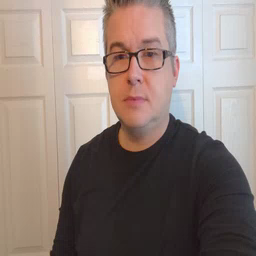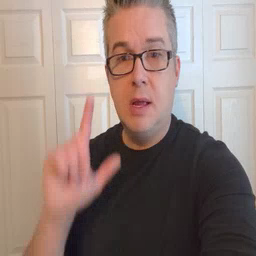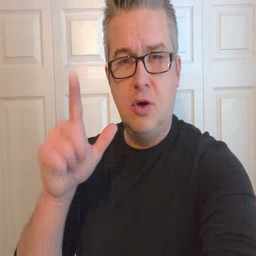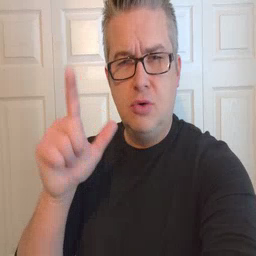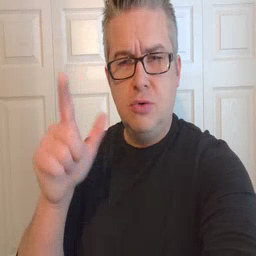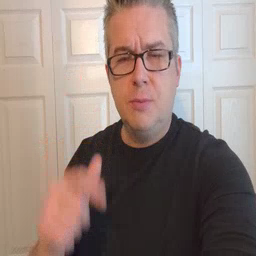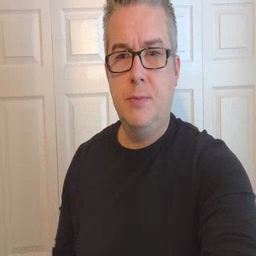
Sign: later